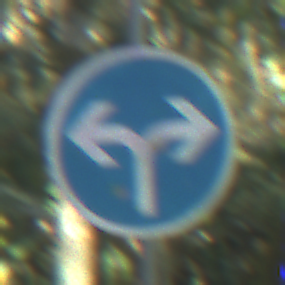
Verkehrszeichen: VorgeschriebeneFahrtrichtungRechtsOderLinks
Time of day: Midday
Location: Outdoor (Nature)
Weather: Clear
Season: NotSpecified
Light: Natural